Question: The exercise is about making a software to manage a Robot Factory.
In my program I can create single parts and then robots with them but I also can have robots with smaller robots inside. That's where the Composite comes in. In fact the Component class could be a Part and the Composite class the Robot that implements a list of Parts and inherits from the Part class (that's because a robot can also be made from a single part)
Everything points to this solution but the problem comes when they told us that there are 2 types of Parts; Terrestrial and Aquatic and a Robot cannot be made with different types of parts.
I don't know if this is actually a viable way because the diagram implies I can have a Robot made with both kind of parts even though I'm going to limit it within the code.
Here's an UML diagram

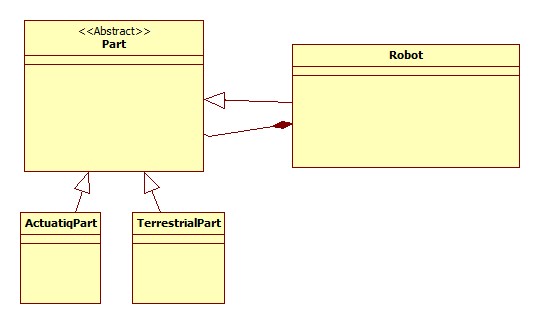
Answer: Here we have 2 solutions for this problem:

They are basically the same, although you are sparing the use of the "xor" restriction on the right, and trading it for added complexity.
There is a subtle difference between this 2 solutions. On the left, you can't have a robot without at least 1 aquatic or terrestrial part (which wasn't mentioned initially). On the right, you can have a robot without parts (which wasn't mentioned either).
By changing multiplicities in both solutions, you can choose between a robot with no parts at all or a robot that needs at least 1 part which isn't a Robot. This isn't ideal, and the Composite pattern doesn't suffer from what I've just mentioned. I can't picture a better solution though.